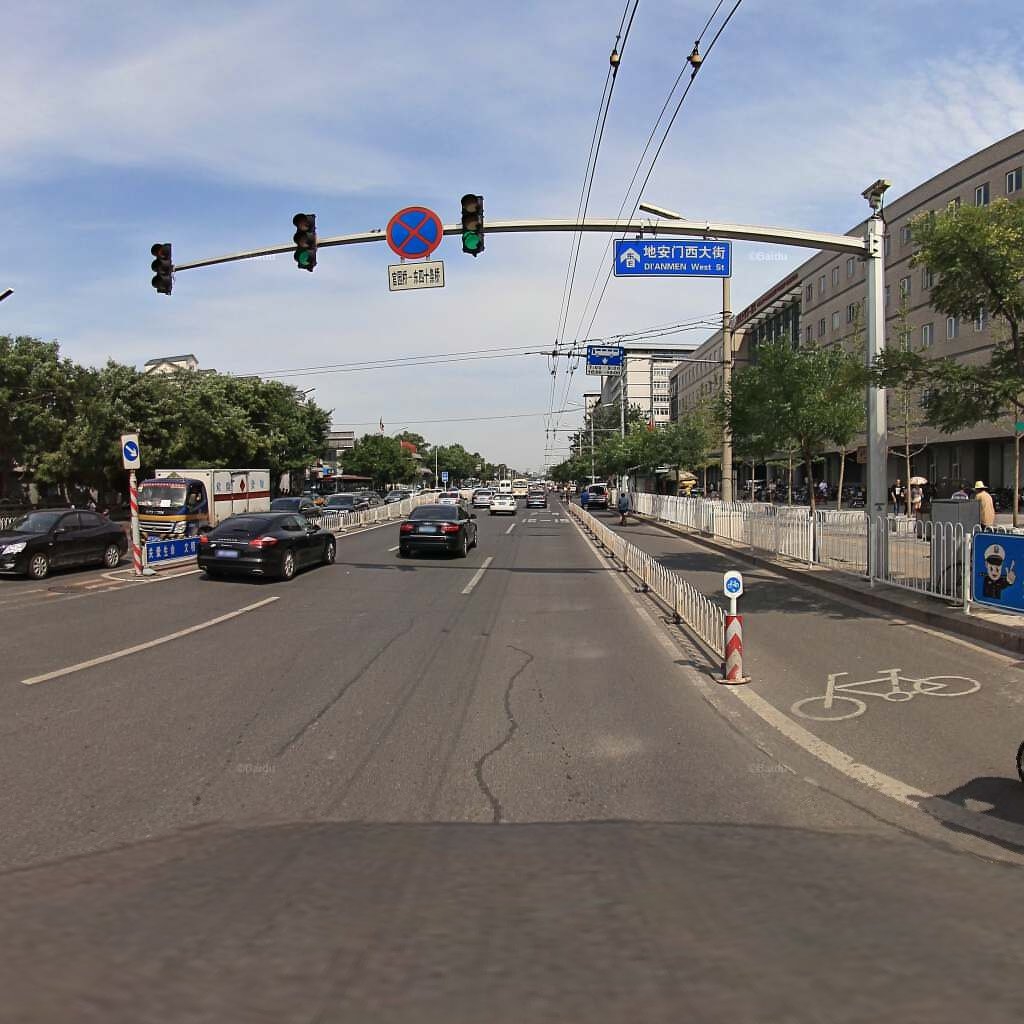
Region: Xicheng
Road damage annotations: longitudinal patch, longitudinal patch, longitudinal patch, manhole cover